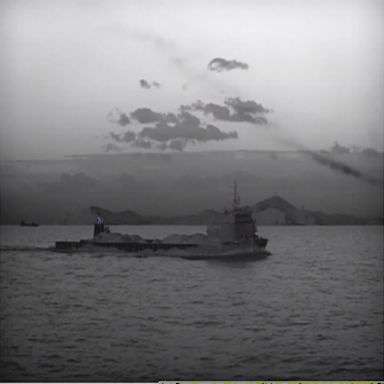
There are two liners in the infrared image.